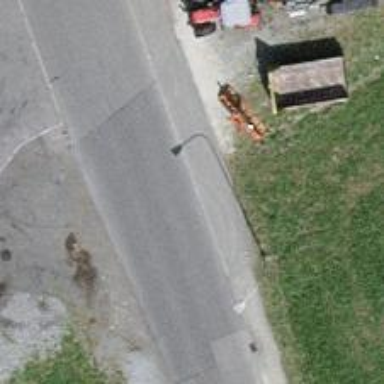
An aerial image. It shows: Abandoned railway.